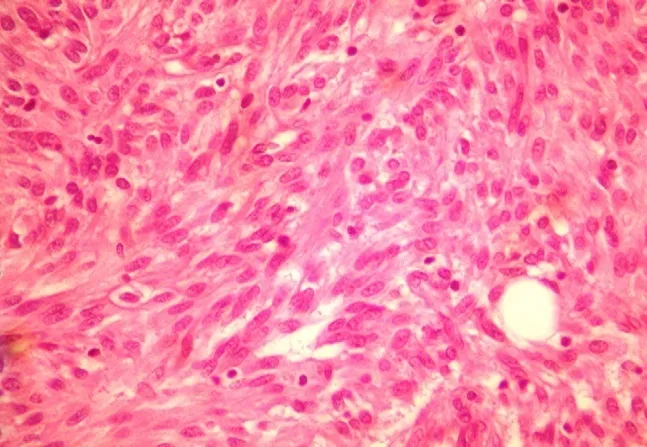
Histopathologic findings: monotonous spindle morphology with irregular fascicles and variably sclerosed stroma (X400).
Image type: pathology (h&e)